Question: I have this struct after I dump it like this:
'<cfdump var="#currentInfo.answers#">'
How can I access the value inside the 'LIST'?
I need to compare that value with another variable in the future to allow me to do certain operations.

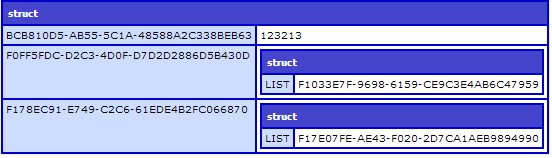
Answer: The code below ought to do it:
'''
currentInfo.answers["F0FF5FDC-D2C3-4D0F-D7D2D2886D5B430d"].LIST
'''